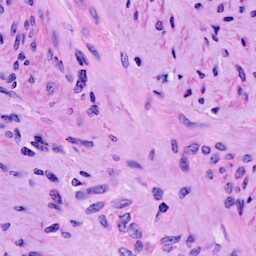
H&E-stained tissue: Cervix